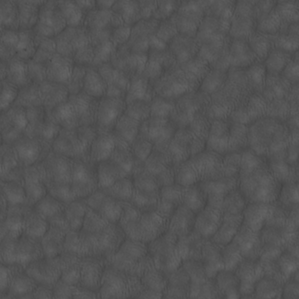
Label: non_frost